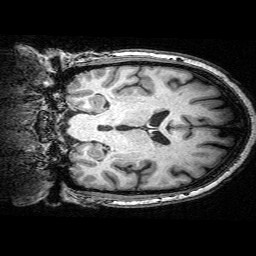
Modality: T1w
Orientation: coronal
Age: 59
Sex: male
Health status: ill
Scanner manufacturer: siemens
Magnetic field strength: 3 T
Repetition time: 0.0025 s
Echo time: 0.00336 s